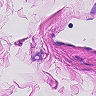
Metastatic tissue present: no